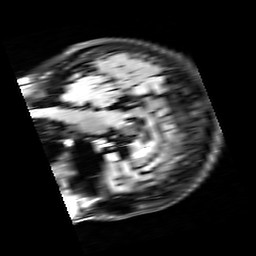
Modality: FLAIR
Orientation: sagittal
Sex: female
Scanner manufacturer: siemens
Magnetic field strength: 3 T
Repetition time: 10 s
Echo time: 0.09 s